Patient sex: M
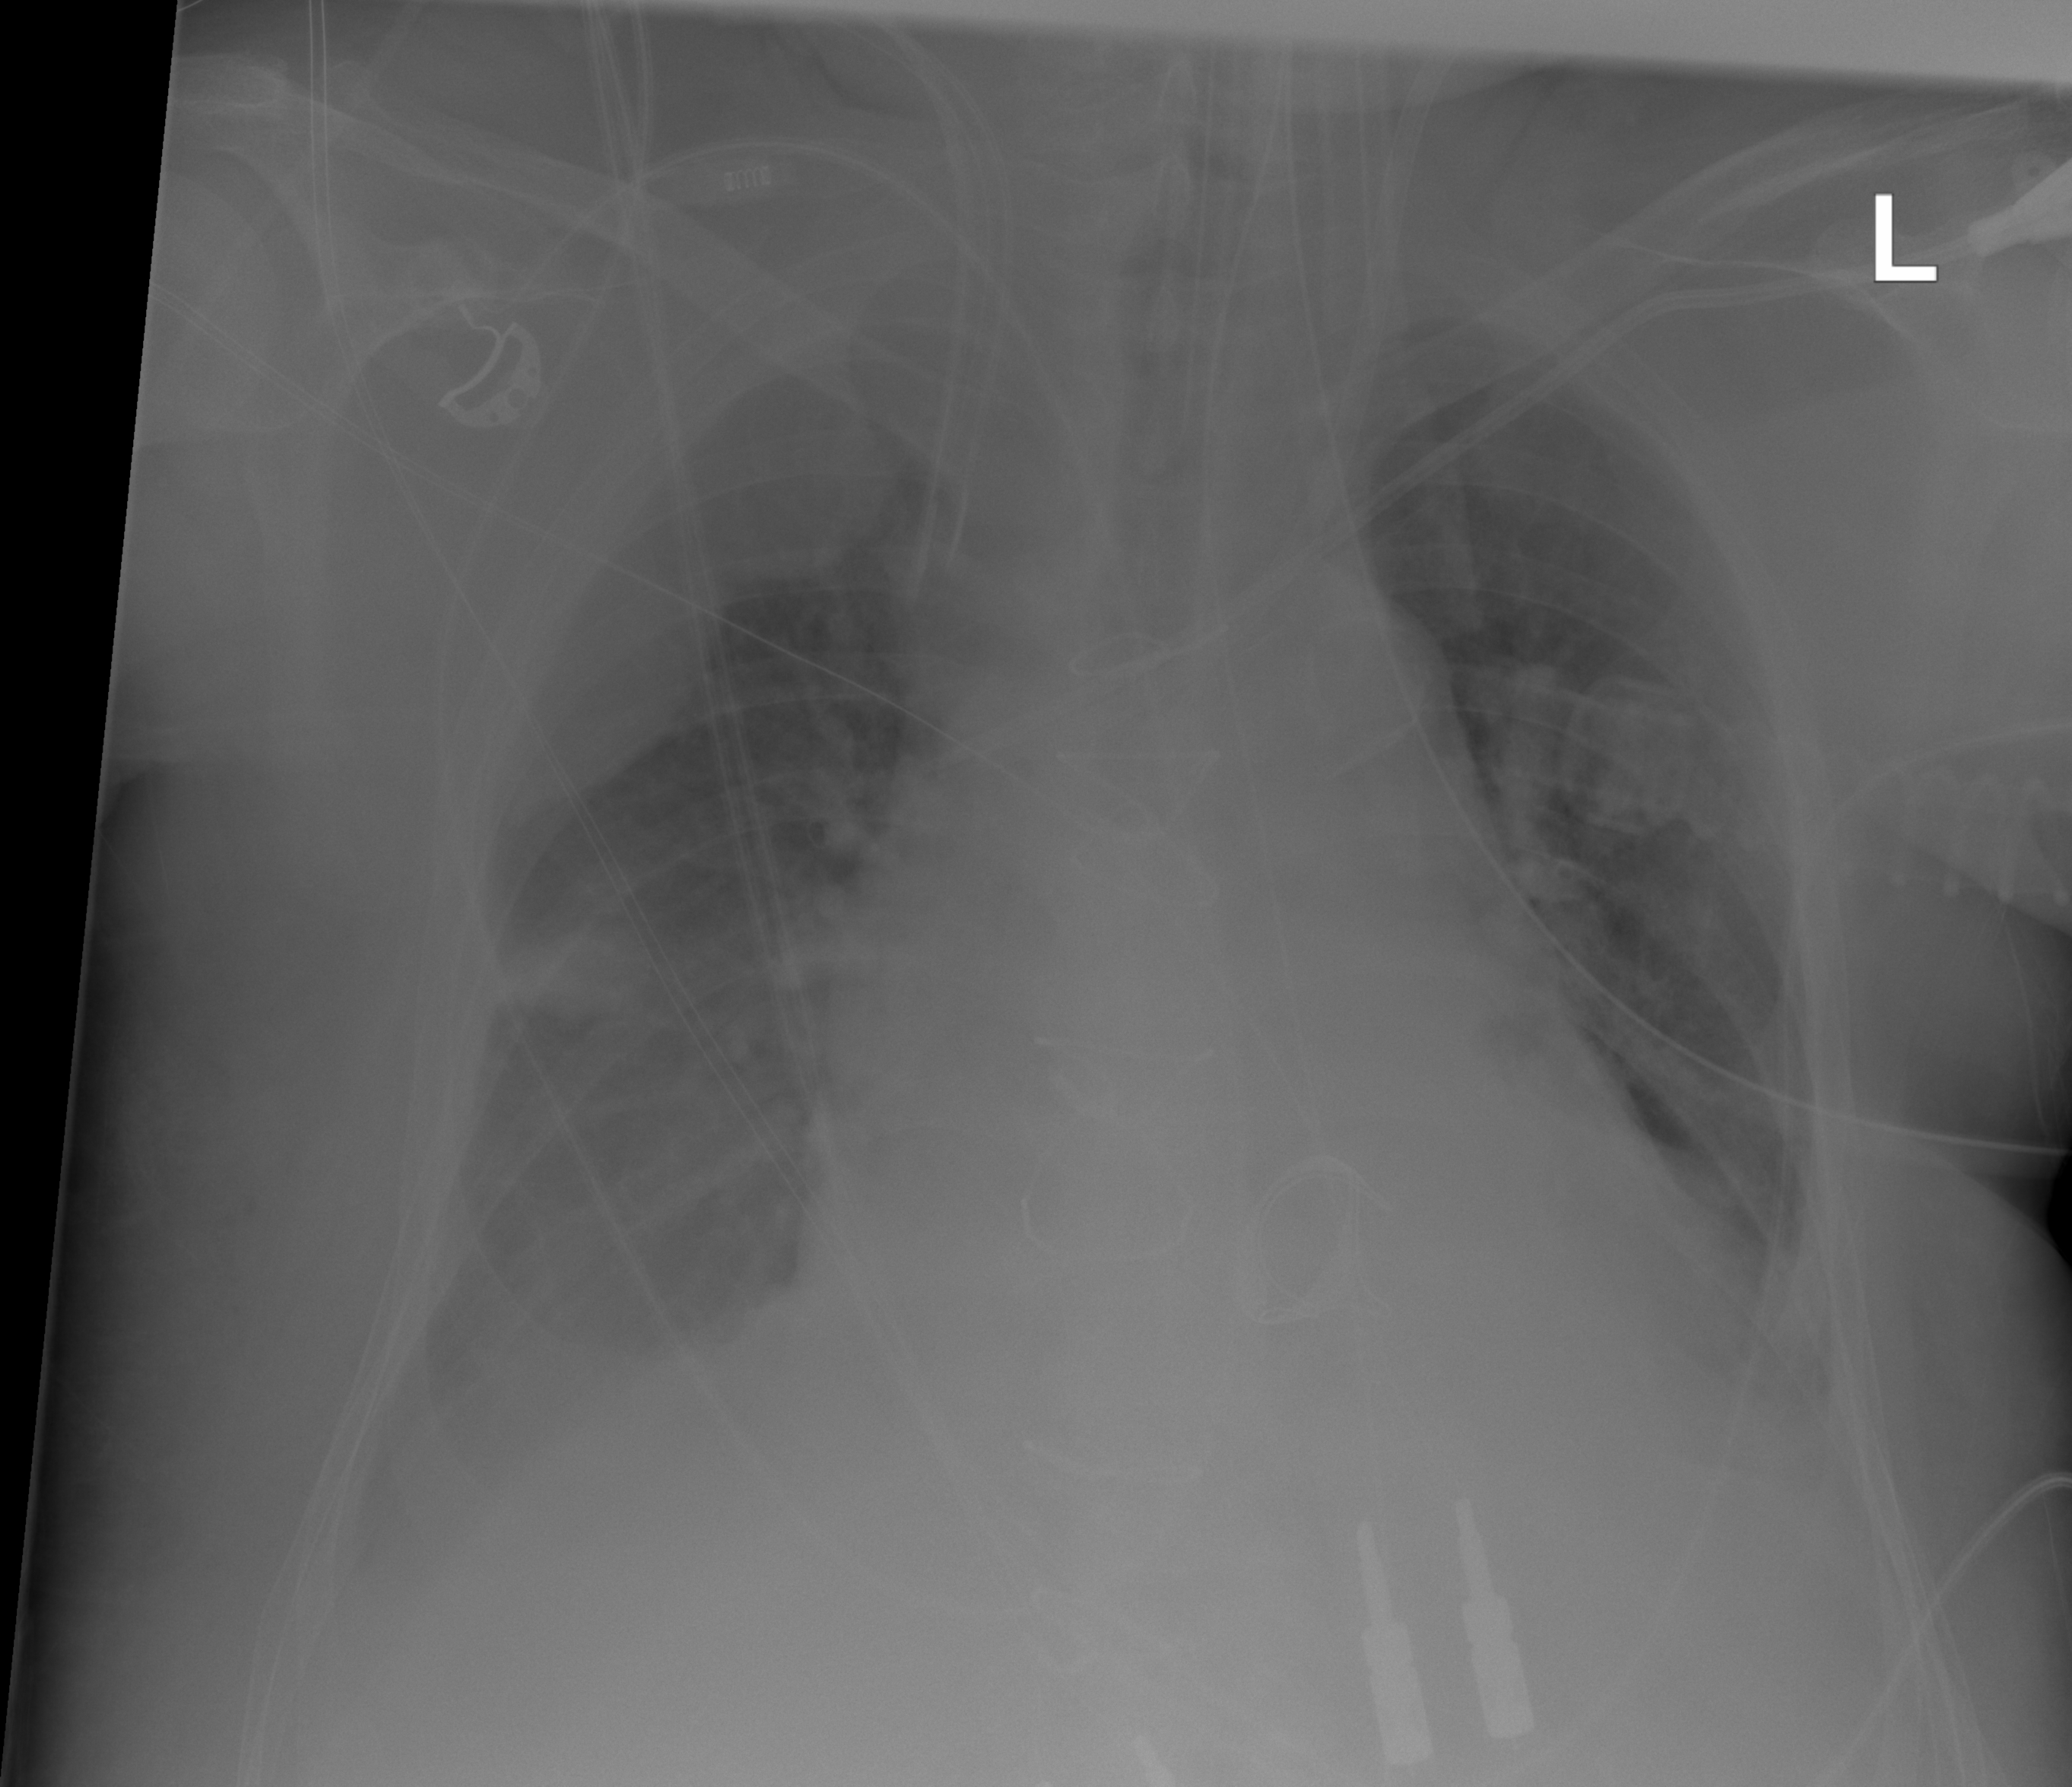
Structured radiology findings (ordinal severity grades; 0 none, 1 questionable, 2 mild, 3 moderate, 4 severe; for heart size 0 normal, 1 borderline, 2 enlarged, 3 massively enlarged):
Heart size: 2
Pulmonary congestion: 0
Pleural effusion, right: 2
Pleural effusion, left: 2
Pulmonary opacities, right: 0
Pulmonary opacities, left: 0
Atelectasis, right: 2
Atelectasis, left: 2